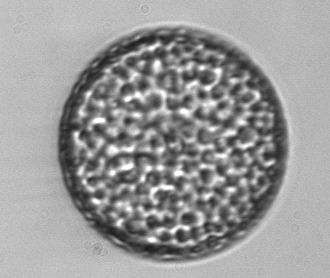
Label: Coscinodiscus